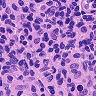
Metastatic tissue present: no